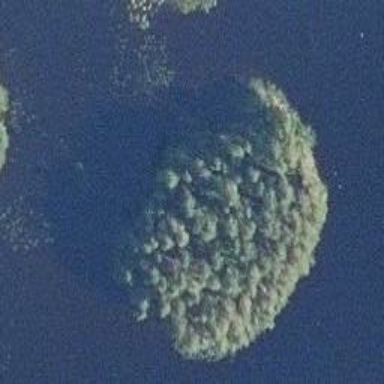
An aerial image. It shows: Islet.